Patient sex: F
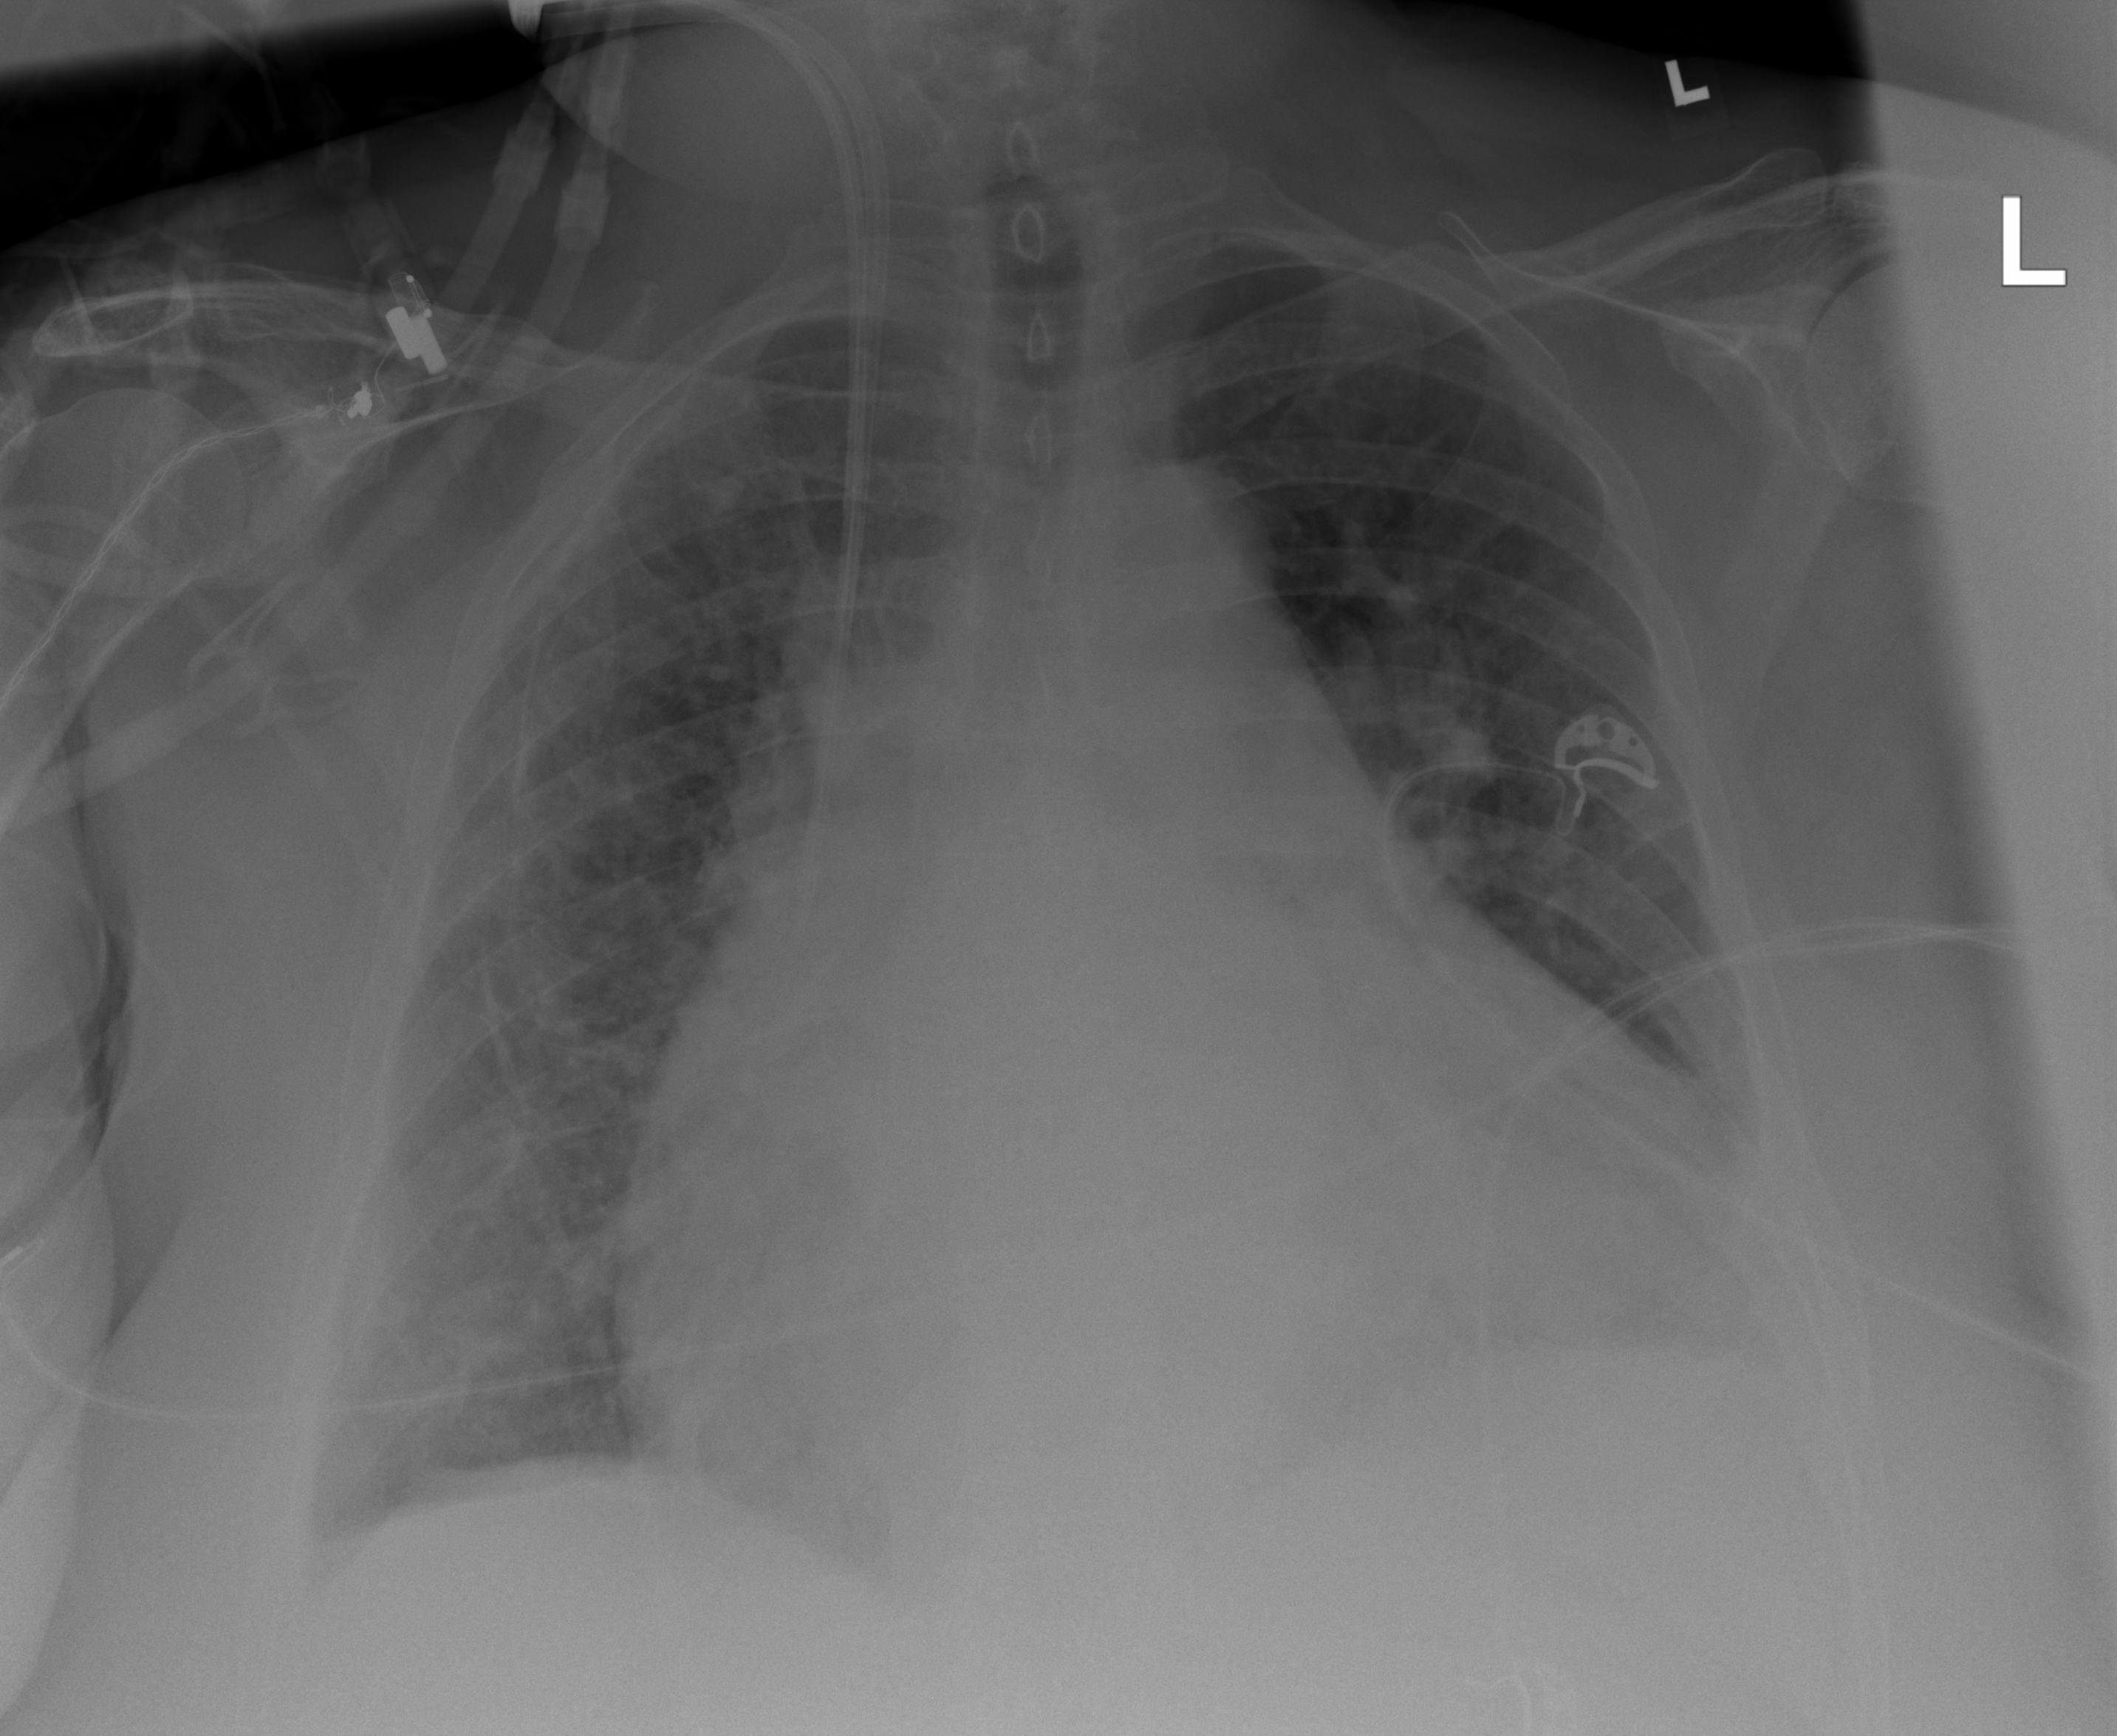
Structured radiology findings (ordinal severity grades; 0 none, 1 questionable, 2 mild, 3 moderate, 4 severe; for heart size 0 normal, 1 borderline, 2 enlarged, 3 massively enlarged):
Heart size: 3
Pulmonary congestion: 3
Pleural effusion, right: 2
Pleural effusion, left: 2
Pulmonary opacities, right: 2
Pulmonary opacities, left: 0
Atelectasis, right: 2
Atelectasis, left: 2